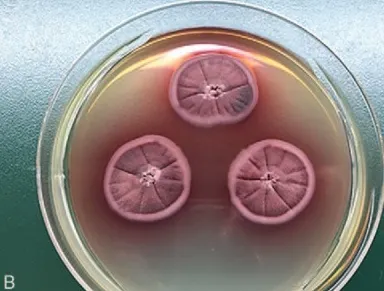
D fungal culture from blood showing. Yeast colony of P marneffei (after 10 days incubation at 35. C).
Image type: radiology (spect)